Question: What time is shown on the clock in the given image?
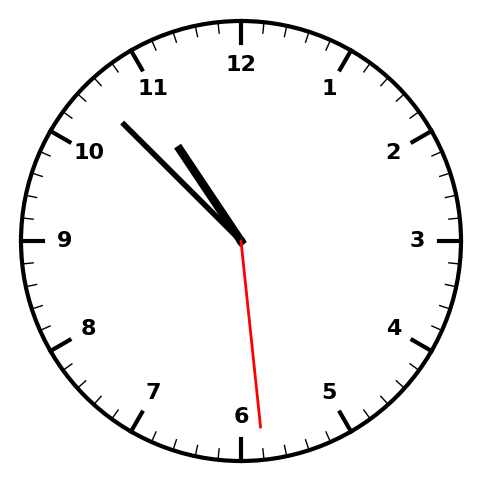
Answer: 10:52:29